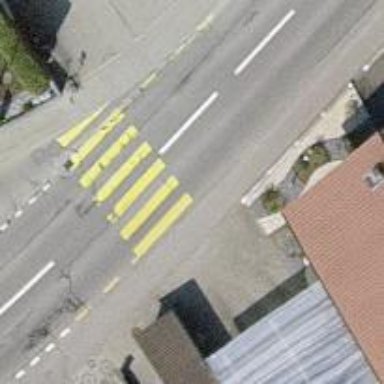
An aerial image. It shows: Uncontrolled zebra crossing on the road.